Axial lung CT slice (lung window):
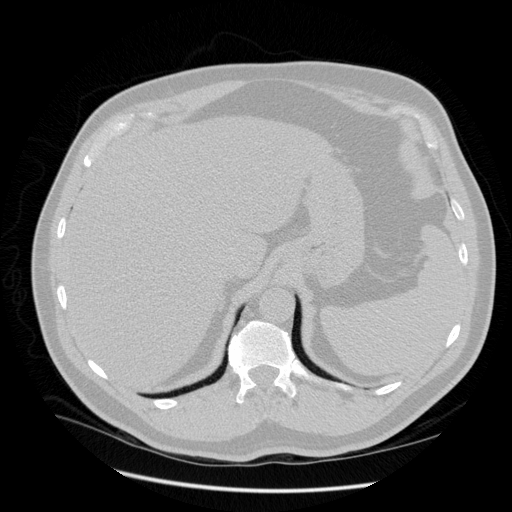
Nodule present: no